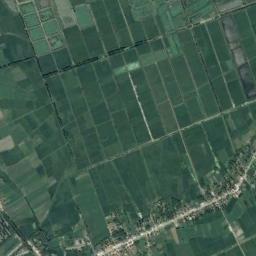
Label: rectangular_farmland